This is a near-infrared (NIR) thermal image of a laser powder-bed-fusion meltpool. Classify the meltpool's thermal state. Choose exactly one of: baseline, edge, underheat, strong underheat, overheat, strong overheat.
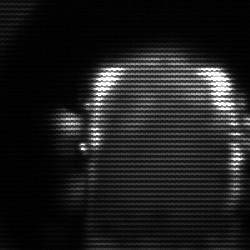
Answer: baseline